Question: I have a problem with a piece of JS code. It is supposed to find all occurences of CSS colors values ('colorNames', '#FFFFFF', '#FFF', 'RGB', 'transparent') from a given style declaration and replace them with a 'span' element followed by the match itself.
Well, everything seems ok, except the RGB() ones which wasted already my entire day.
A small presentation and the code can be found on <URL>. And here we have a preview with my problematic elements.

Thanks for your time and interest!
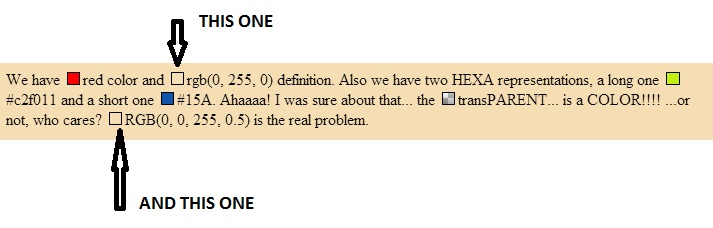
Answer: The following should handle any valid 'rgb' or 'rgba' values
'''
var regex = new RegExp(
"rgb\((?:(?:\s*\d+\s*,){2}\s*\d+|" +
"(?:\s*\d+(?:\.\d+)?%\s*,){2}\s*\d+(?:\.\d+)?%)\s*\)|" +
"rgba\((?:(?:\s*\d+\s*,){3}|" +
"(?:\s*\d+(?:\.\d+)?%\s*,){3})\s*\d+(?:\.\d+)?\s*\)", "gi"
);
'''
See <URL>.